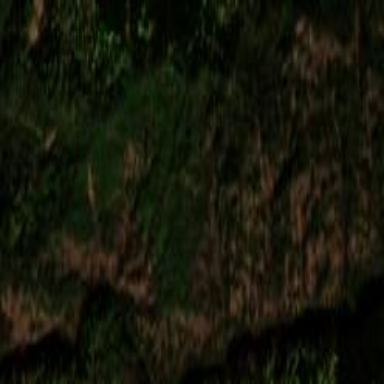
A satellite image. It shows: Tree savannah woodland.